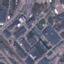
Label: Industrial